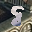
Label: 8